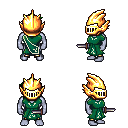
a pixel art fantasy rpg character, male body template, dark elf, purple skin, sash dress, gold greaves, green pixie cut hairstyle, gold helm, dagger, four views (front, back, left, right), 2x2 character sprite sheet, small pixel art, hard edges, no anti-aliasing